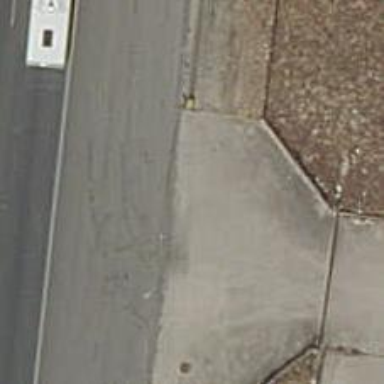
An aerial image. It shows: Bus stop with platform for public transport.